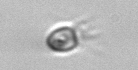
Label: Balanion